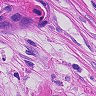
Metastatic tissue present: yes